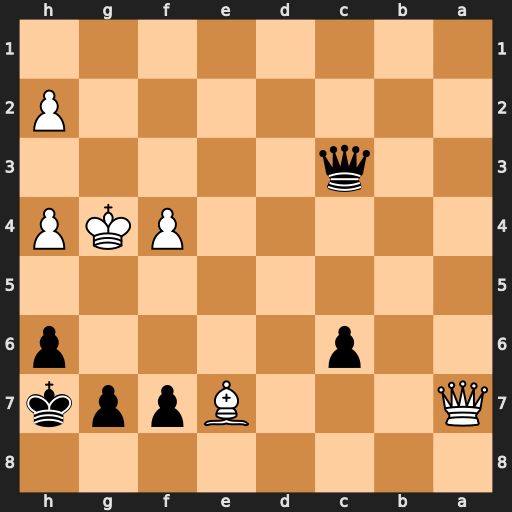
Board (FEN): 8/Q3Bppk/2p4p/8/5PKP/2q5/7P/8
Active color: b
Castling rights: -
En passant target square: -
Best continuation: f5+ Kxf5 Qd3+ Kg4 h5+ Kxh5 Qg6#